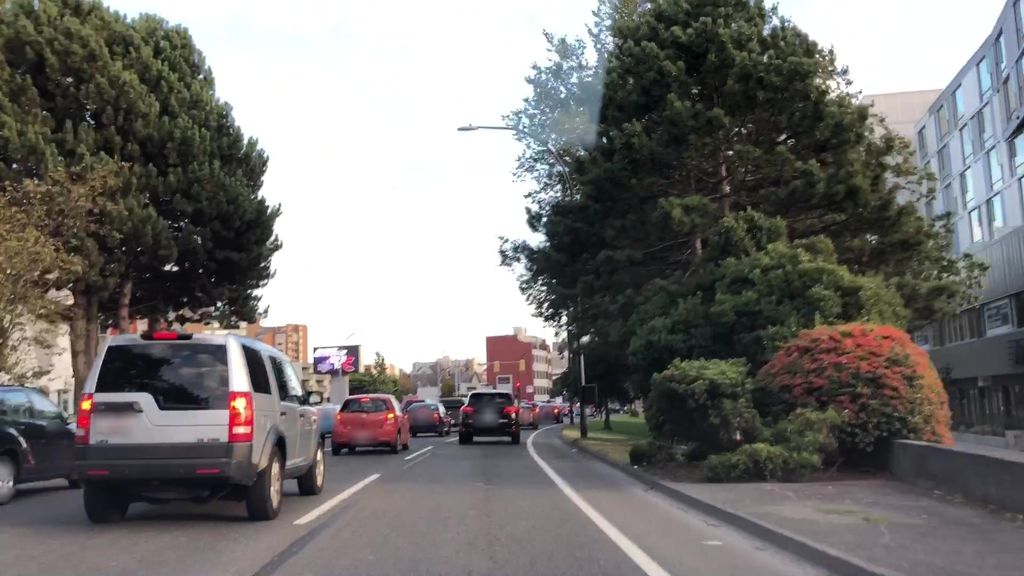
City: victoria